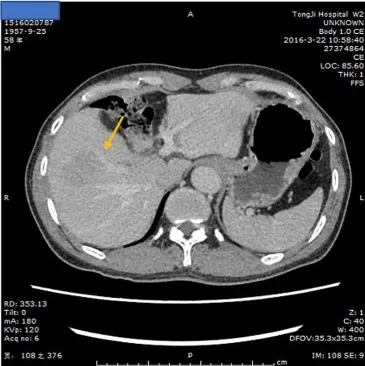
(B) Portal venous phase of the liver-enhanced CT scan showing the tumor lesion in segments 5 and 6; the arrow points at the liver lesion.
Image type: radiology (ct)